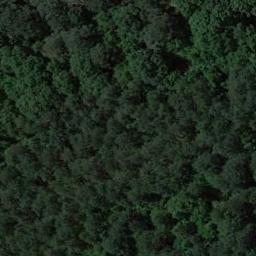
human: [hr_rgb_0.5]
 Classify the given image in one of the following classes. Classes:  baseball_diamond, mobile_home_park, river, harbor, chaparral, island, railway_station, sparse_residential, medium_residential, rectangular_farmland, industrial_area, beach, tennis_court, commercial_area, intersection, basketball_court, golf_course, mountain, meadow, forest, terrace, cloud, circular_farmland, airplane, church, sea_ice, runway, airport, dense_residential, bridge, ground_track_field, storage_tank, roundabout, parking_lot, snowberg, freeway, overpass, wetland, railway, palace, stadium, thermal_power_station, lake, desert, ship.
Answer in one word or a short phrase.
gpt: forest